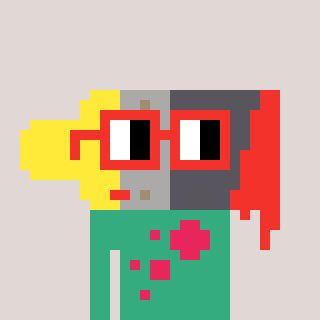
a pixel art character with square red glasses, a paintbrush-shaped head and a teal-colored body on a warm background